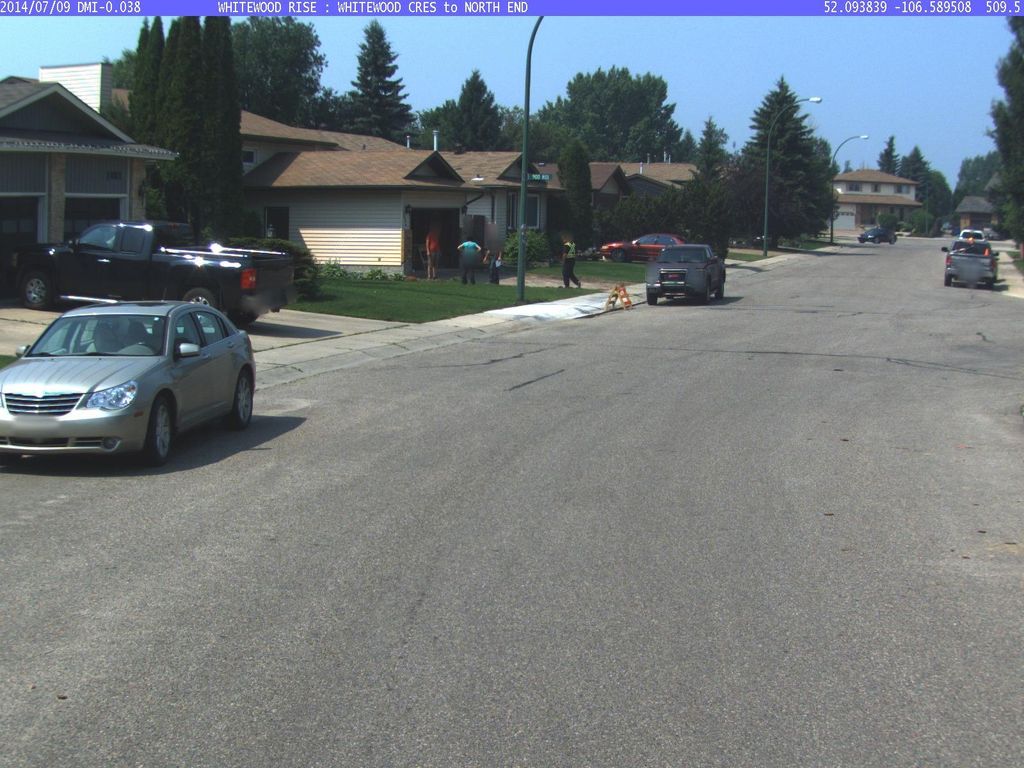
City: saskatoon